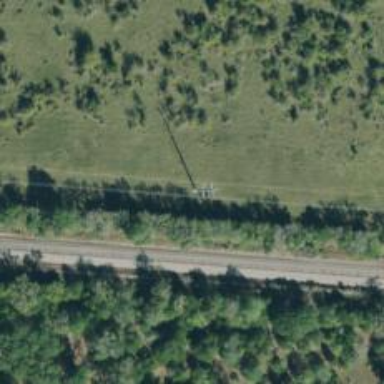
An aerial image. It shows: Power pole.